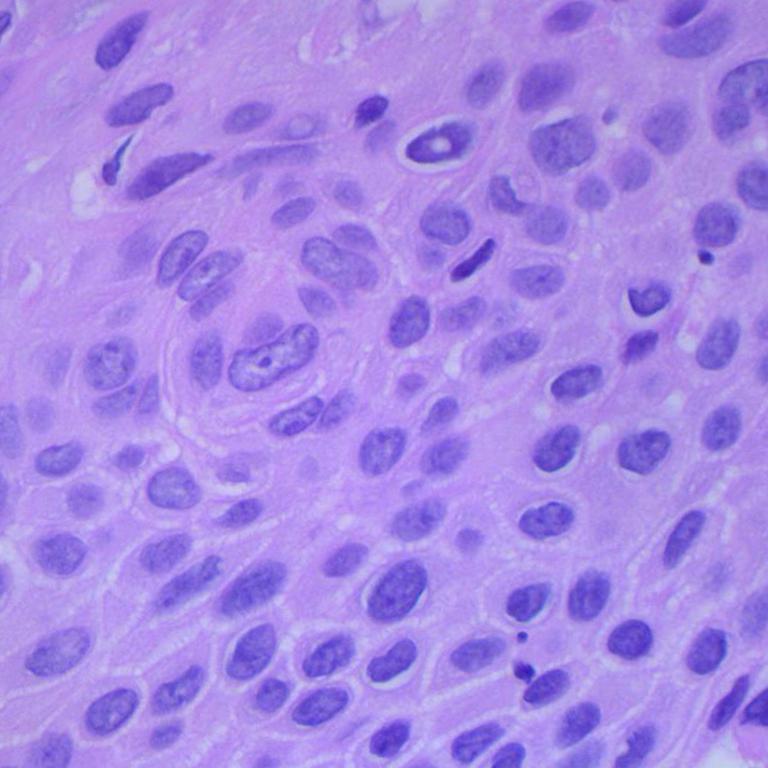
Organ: lung
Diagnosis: squamous carcinomas